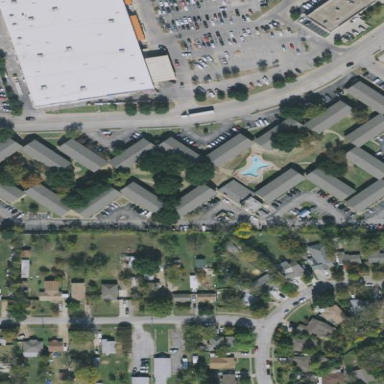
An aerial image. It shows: Residential area with apartments.